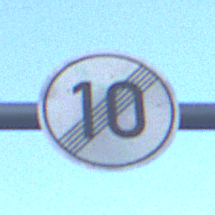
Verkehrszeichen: EndeGeschwindigkeit10
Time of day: SunriseSunset
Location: Outdoor (RoadRail)
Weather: Clear
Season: NotSpecified
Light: Natural